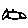
Label: fish